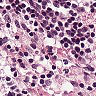
Metastatic tissue present: no